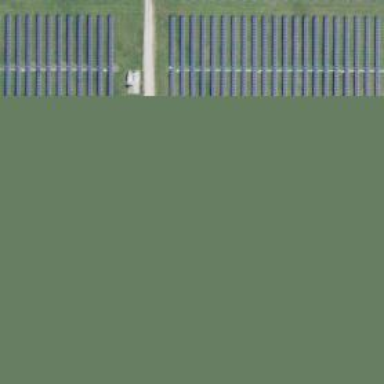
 consisting of solar photovoltaic panels."